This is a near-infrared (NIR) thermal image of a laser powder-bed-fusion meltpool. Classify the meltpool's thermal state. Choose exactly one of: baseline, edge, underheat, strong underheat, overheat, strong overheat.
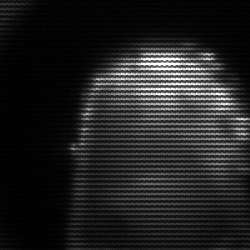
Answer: strong underheat